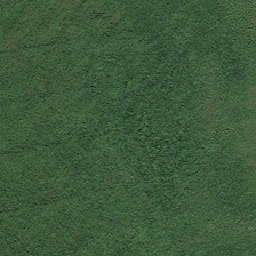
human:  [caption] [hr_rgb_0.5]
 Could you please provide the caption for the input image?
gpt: This is a vast and prosperous ranch.

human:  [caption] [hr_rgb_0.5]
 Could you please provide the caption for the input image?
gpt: There are a lot of grass on the land.

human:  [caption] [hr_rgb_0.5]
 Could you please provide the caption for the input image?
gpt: This is vast and rich pasture.

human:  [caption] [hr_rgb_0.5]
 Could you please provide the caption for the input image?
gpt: A lot of grass is planted on the ground.

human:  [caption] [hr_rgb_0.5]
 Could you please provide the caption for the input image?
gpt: This is a vast and prosperous pasture.